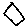
Label: hexagon